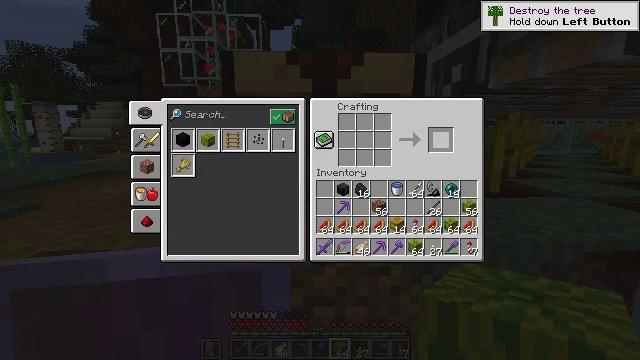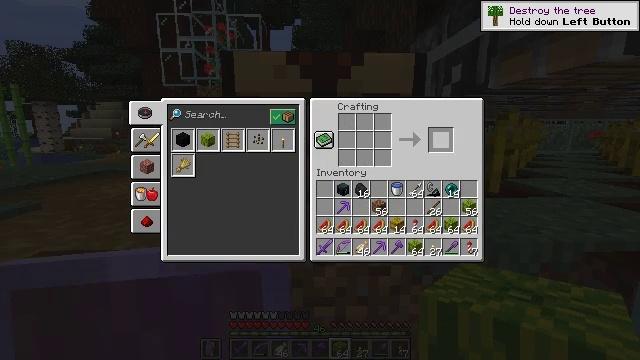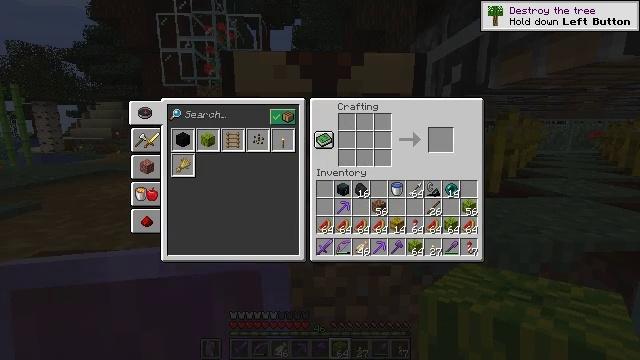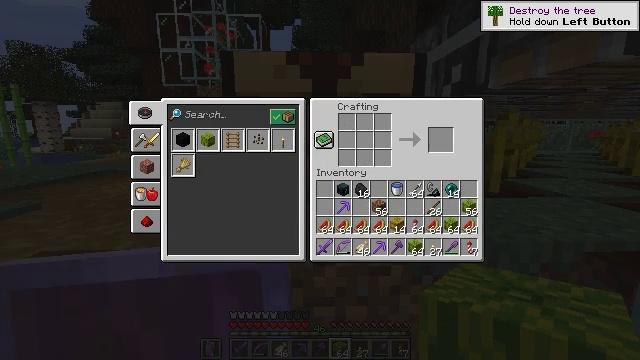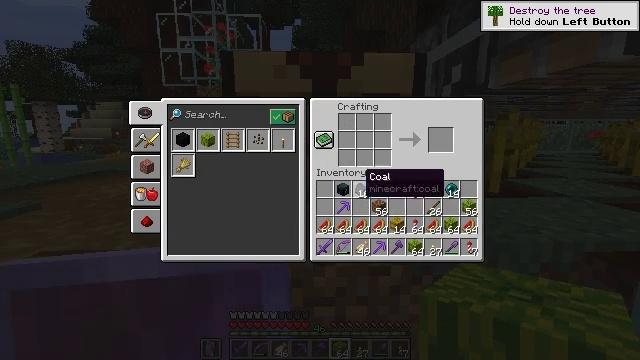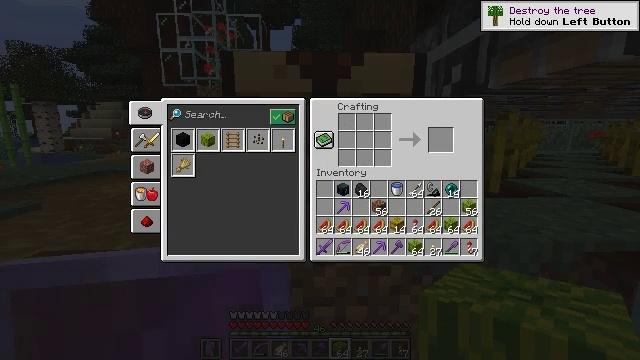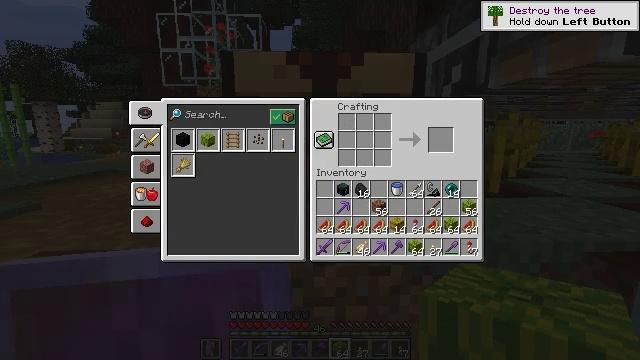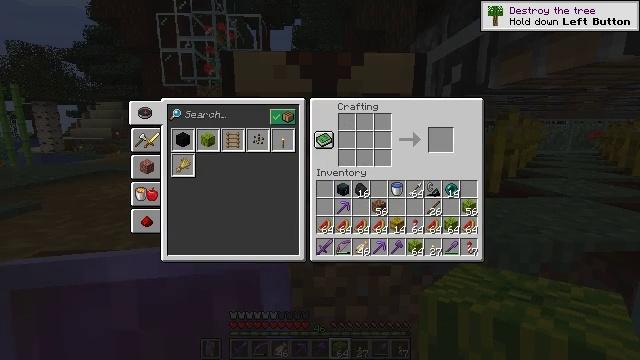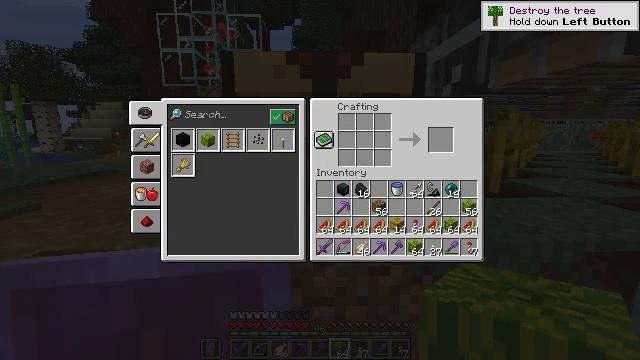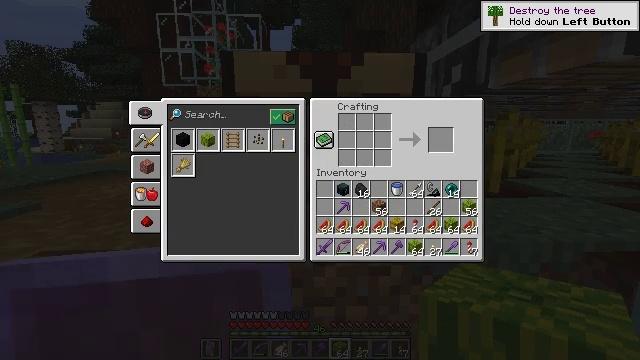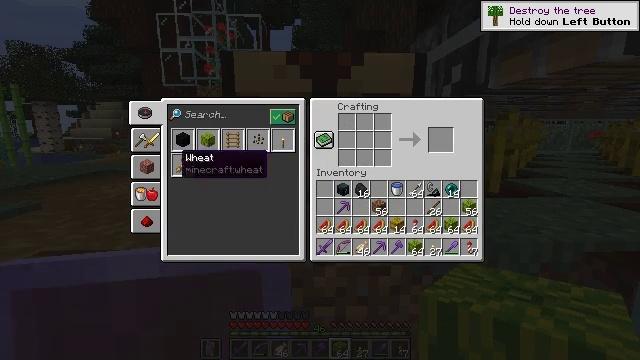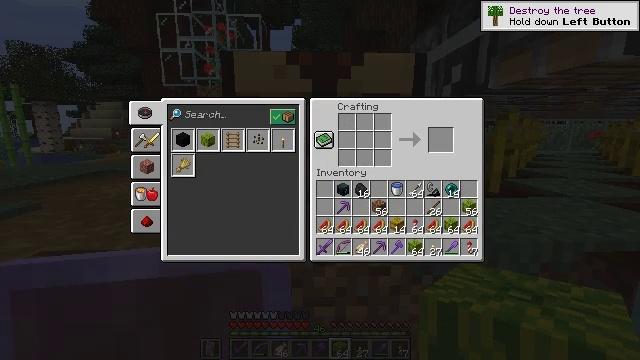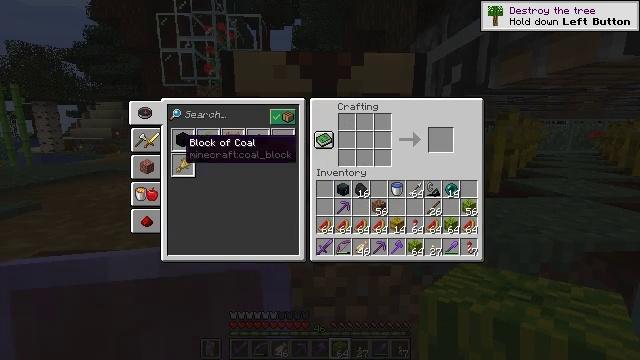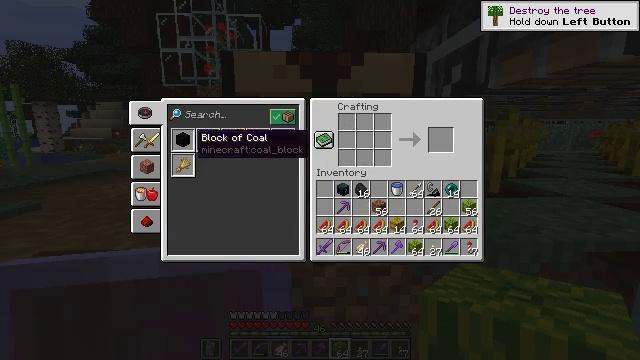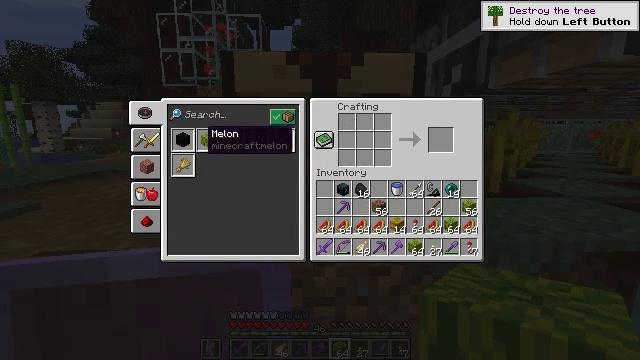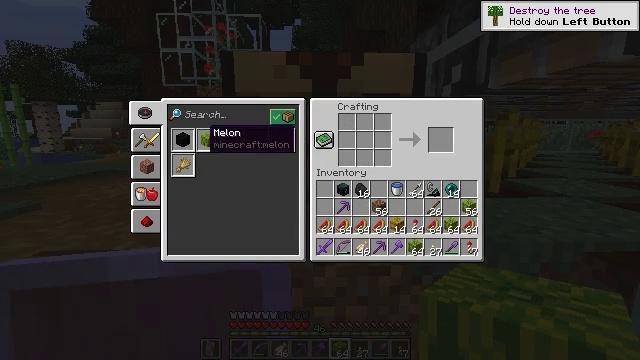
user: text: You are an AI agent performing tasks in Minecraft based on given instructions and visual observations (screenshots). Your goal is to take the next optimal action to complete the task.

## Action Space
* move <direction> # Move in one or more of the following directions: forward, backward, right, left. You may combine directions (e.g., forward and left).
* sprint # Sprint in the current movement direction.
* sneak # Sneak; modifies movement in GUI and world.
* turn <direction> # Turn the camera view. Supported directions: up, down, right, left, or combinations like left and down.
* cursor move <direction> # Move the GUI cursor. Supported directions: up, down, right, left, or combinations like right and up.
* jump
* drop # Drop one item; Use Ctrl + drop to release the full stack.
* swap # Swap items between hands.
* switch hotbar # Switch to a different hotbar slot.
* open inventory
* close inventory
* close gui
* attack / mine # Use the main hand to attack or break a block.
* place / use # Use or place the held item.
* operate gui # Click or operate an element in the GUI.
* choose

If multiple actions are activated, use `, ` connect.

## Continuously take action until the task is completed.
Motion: motion action
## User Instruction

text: Combine melon slices to craft a melon.
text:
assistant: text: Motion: sneak, operate gui
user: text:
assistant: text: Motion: sneak, cursor move left and down
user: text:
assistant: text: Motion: sneak, cursor move left and down
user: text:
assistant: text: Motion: sneak, cursor move left and down
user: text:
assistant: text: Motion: sneak, cursor move left and down
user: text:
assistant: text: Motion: sneak, cursor move left
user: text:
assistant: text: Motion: sneak, cursor move left
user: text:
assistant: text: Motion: sneak
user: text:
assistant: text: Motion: sneak
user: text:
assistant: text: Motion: sneak, cursor move left and up
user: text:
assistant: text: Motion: sneak, cursor move up
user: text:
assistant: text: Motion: sneak, cursor move right
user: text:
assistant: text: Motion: sneak, cursor move right
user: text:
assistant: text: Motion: sneak, cursor move right
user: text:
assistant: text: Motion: sneak
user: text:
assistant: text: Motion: sneak
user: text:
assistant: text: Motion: sneak
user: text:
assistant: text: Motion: sneak
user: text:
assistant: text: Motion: sneak
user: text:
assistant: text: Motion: sneak
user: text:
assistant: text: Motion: sneak
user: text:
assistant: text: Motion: sneak
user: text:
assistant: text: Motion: sneak, operate gui
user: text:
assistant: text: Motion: sneak, operate gui
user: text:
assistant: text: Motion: sneak, operate gui
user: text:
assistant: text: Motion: sneak, cursor move right
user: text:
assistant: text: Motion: sneak, cursor move right
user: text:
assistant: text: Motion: sneak, cursor move right
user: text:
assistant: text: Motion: sneak, cursor move right
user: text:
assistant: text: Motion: sneak, cursor move right